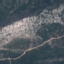
Land use / land cover: HerbaceousVegetation